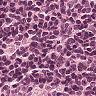
Metastatic tissue present: no